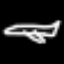
Label: airplane